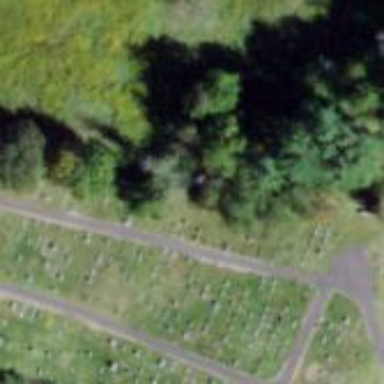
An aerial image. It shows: Cemetery.